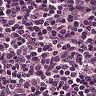
Metastatic tissue present: no